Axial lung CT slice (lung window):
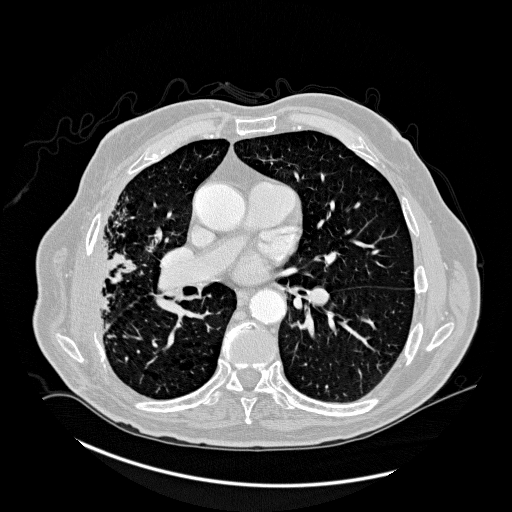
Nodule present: no